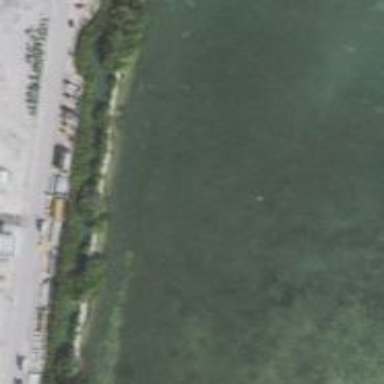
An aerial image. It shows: Dock located along the waterway.